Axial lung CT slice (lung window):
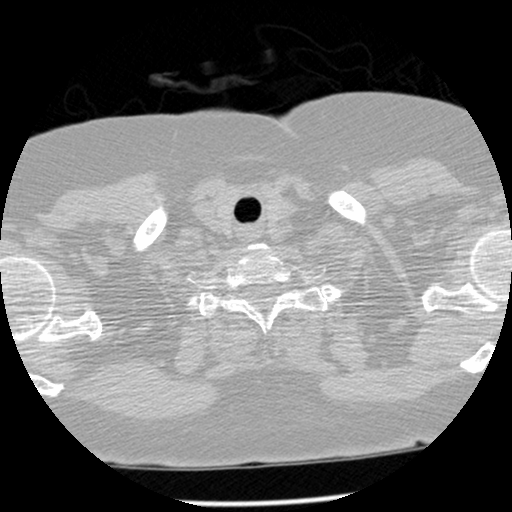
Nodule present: no